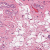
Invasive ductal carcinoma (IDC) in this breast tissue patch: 0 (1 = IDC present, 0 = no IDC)